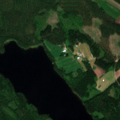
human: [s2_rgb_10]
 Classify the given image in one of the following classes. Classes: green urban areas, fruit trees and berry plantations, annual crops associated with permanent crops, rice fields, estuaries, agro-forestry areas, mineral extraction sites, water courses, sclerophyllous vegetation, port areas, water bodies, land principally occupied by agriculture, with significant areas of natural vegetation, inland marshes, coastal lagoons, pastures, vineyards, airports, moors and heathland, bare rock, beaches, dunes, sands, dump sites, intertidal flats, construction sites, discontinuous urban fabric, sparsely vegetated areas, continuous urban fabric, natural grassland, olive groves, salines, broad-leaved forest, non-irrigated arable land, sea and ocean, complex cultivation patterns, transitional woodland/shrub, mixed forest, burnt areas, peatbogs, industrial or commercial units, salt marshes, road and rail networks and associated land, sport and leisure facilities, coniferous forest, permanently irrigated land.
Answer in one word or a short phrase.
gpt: land principally occupied by agriculture, with significant areas of natural vegetation, coniferous forest, mixed forest, water bodies